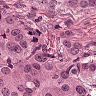
Metastatic tissue present: yes